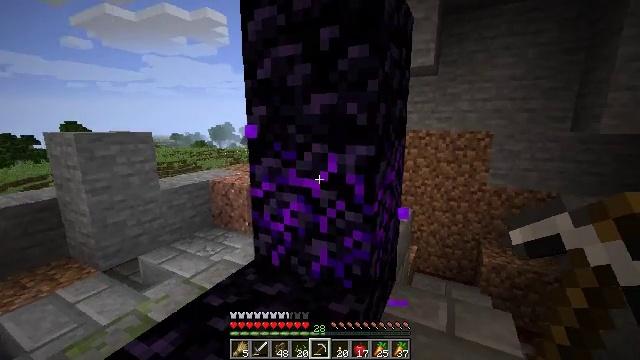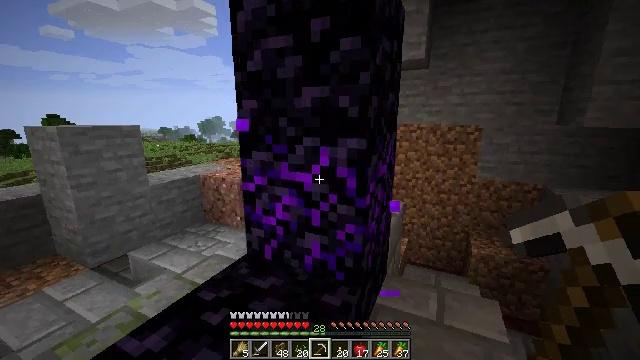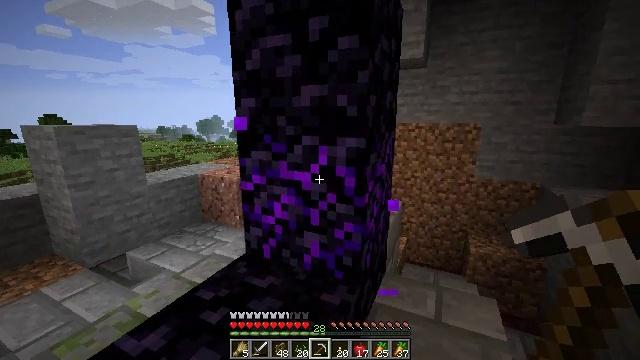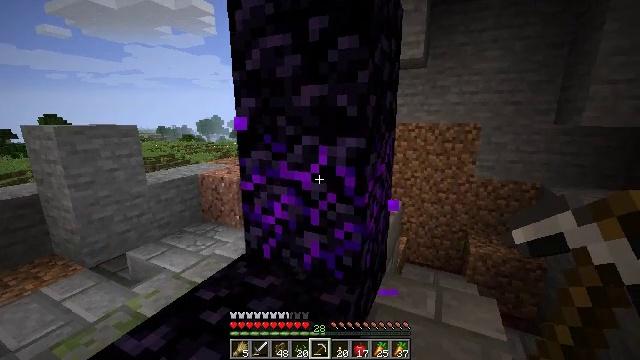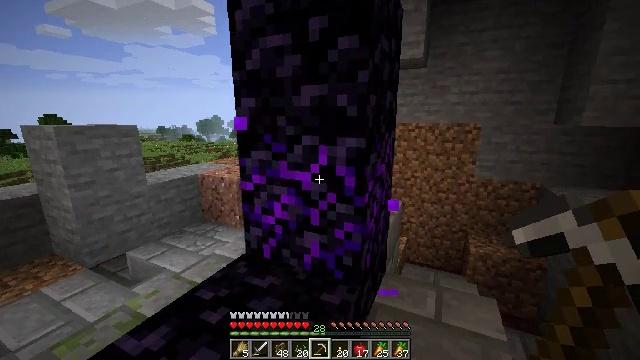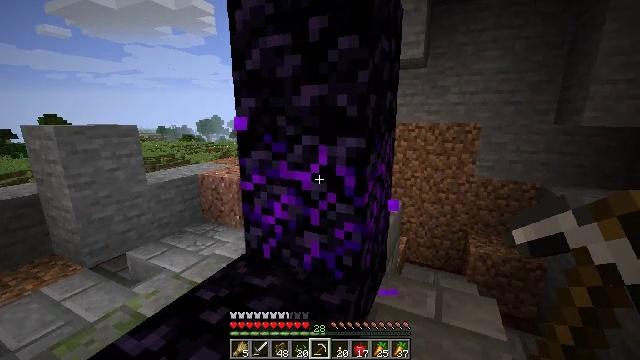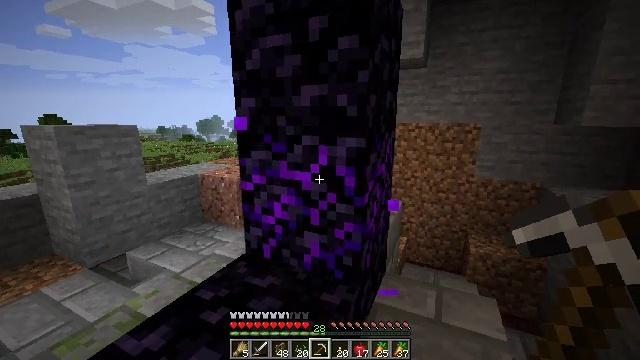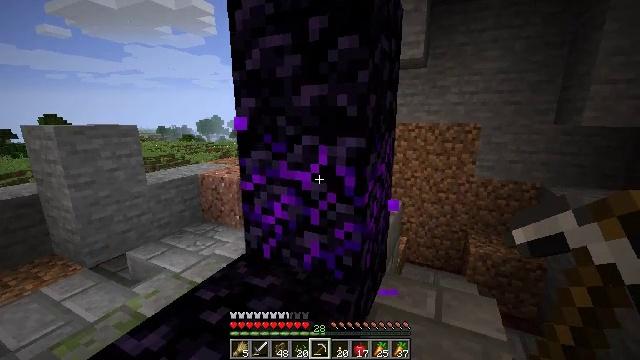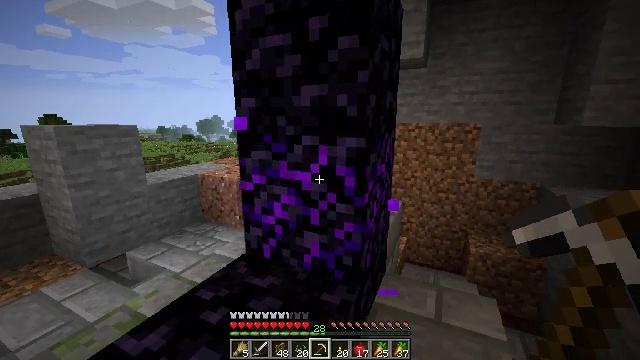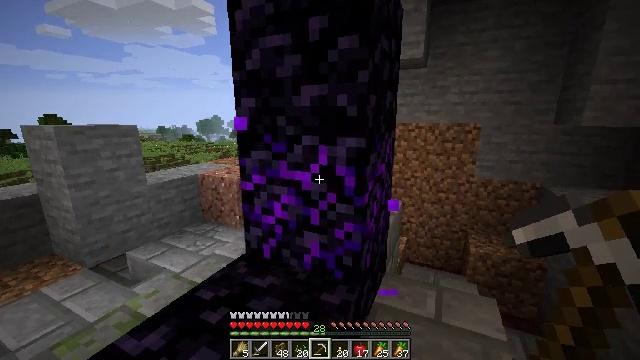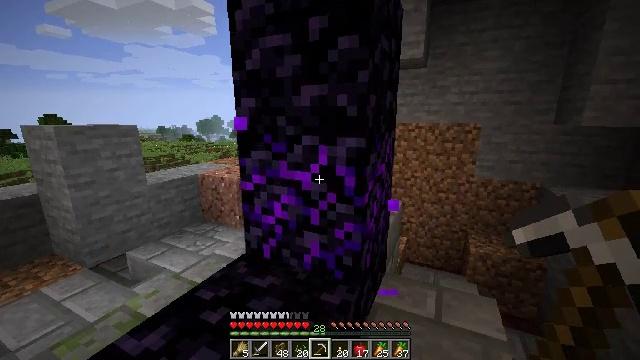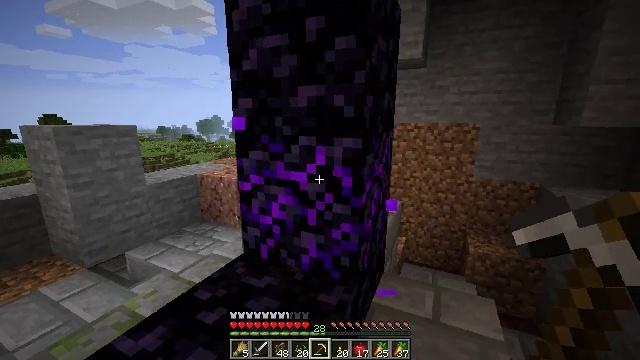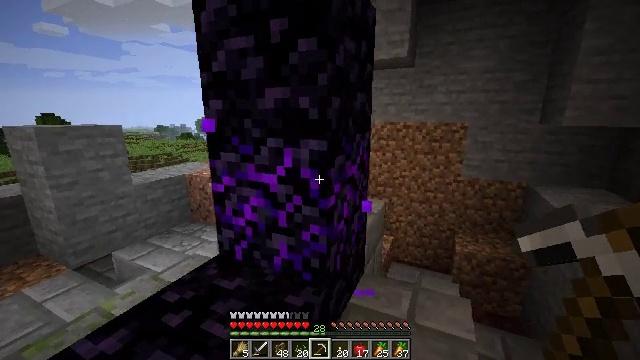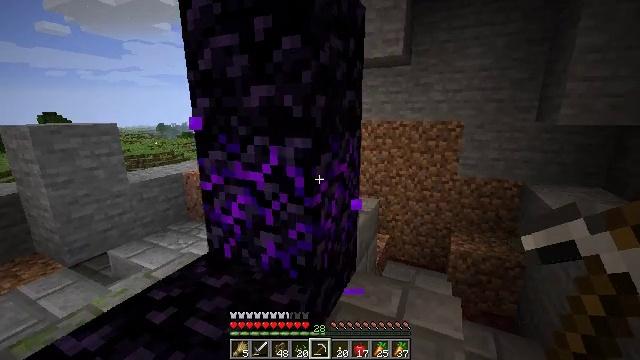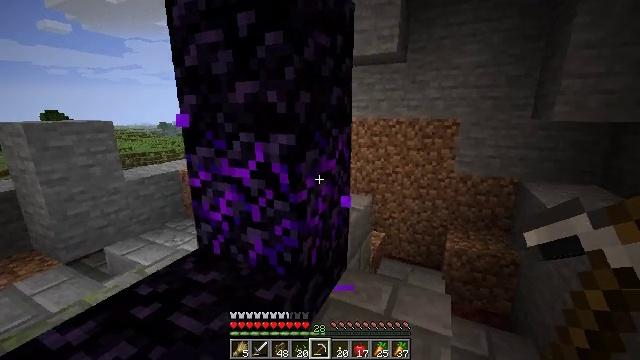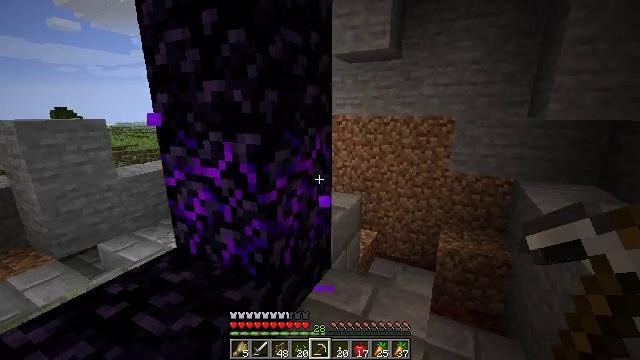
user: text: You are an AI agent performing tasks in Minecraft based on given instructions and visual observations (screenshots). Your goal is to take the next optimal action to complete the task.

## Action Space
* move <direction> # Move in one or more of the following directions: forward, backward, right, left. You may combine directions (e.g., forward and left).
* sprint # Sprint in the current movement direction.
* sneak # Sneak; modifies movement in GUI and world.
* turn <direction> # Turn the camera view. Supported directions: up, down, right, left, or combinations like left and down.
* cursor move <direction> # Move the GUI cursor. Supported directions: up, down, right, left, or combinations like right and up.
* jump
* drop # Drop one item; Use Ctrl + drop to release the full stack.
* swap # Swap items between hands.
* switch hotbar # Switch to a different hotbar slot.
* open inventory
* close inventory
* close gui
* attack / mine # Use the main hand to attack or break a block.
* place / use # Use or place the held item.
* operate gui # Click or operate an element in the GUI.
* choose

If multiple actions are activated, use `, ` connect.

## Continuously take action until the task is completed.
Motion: motion action
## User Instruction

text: Mine a chest to move it.
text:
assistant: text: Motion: turn right and down
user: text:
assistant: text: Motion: no_op
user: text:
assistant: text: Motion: no_op
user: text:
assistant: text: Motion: no_op
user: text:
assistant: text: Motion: no_op
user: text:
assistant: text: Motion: no_op
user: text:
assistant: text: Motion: no_op
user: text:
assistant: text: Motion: no_op
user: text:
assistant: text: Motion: no_op
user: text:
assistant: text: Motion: no_op
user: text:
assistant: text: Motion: move right
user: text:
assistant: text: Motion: move right
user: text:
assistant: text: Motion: move right
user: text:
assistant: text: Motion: move right
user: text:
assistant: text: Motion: move forward and move right, turn left
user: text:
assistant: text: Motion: move forward and move right, turn left and down
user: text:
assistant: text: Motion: move forward and move right, turn left and down
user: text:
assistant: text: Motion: move forward, turn left and down
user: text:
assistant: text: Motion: move forward, turn left and down
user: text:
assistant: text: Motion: turn left
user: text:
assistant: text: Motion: no_op
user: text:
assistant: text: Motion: turn left and down
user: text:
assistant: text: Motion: turn left and down
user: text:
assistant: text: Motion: turn left and down
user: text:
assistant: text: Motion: turn left and down
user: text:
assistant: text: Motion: turn left and down
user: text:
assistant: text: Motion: turn left and down
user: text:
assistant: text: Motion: no_op
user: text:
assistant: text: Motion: no_op
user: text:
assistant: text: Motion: no_op